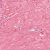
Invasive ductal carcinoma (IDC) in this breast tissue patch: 0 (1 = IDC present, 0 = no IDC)